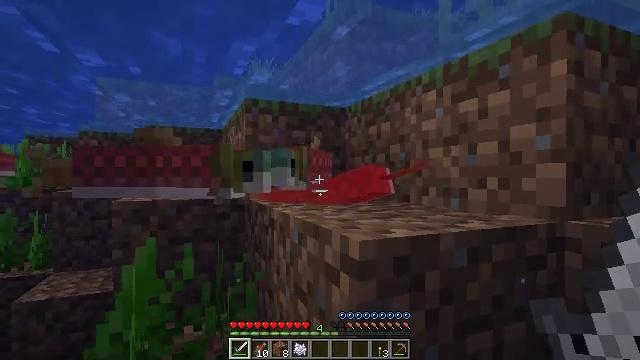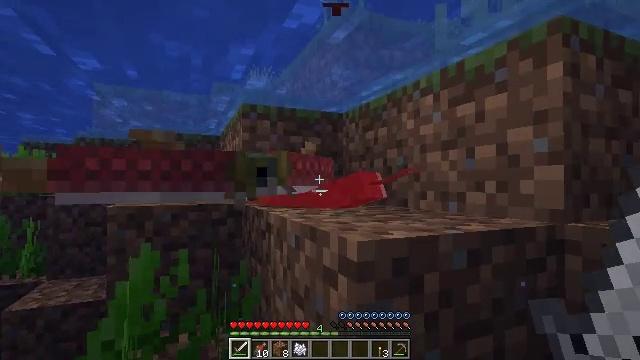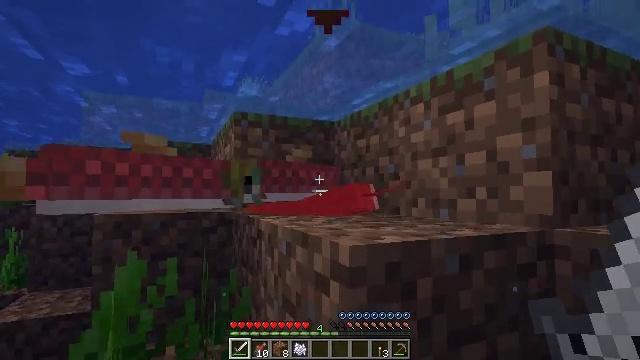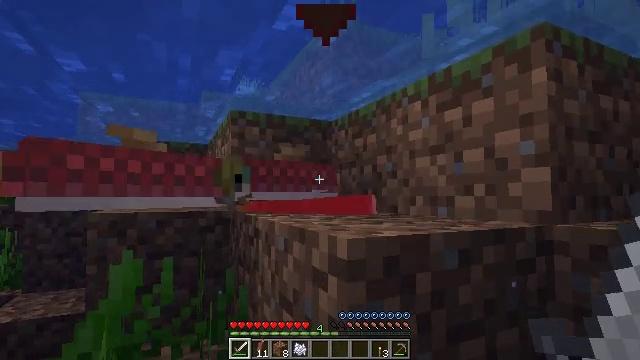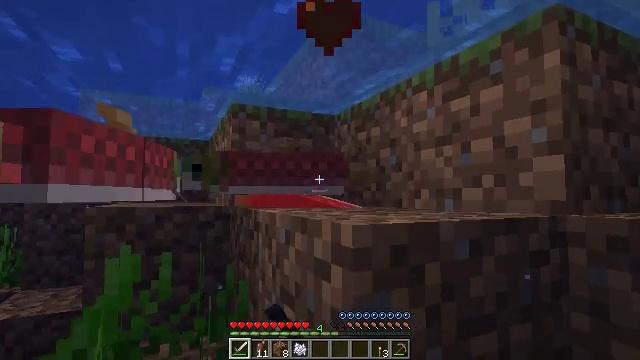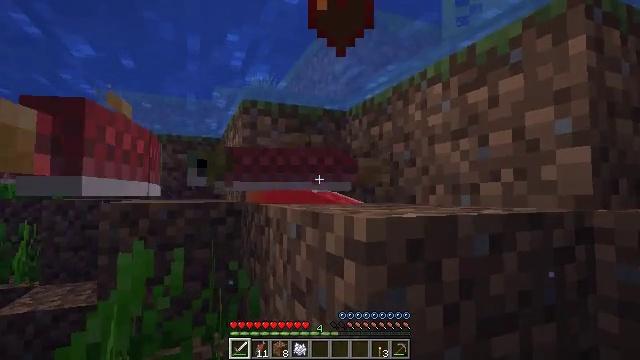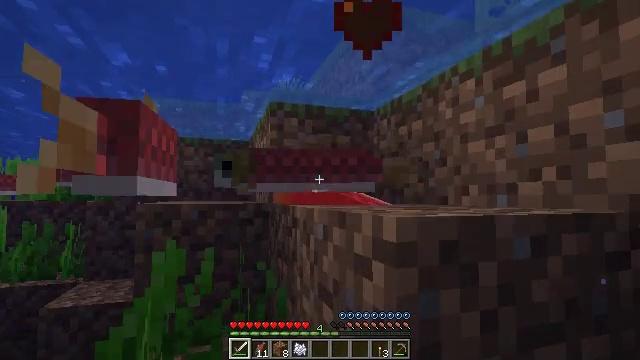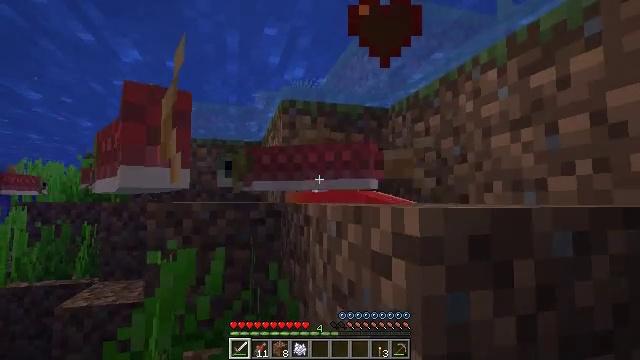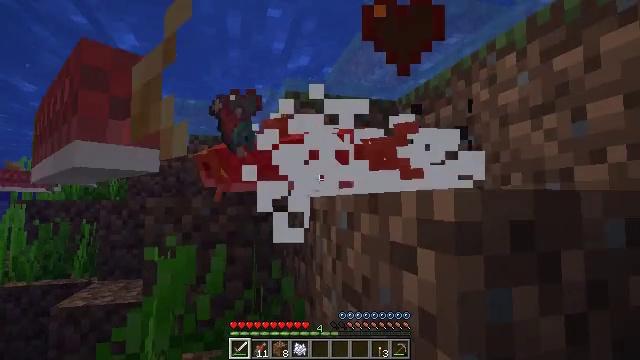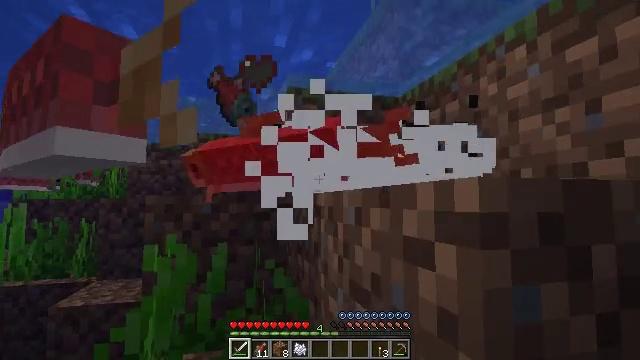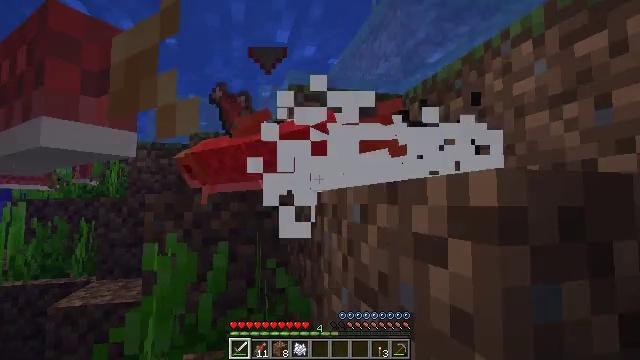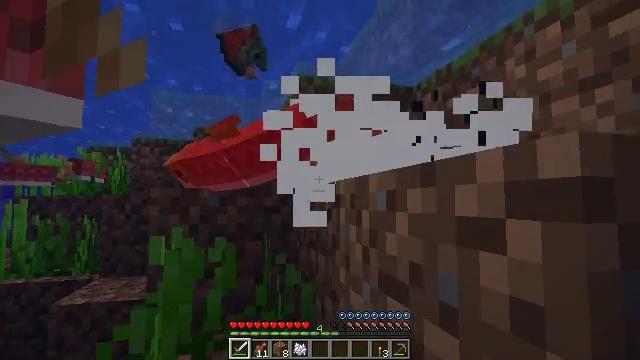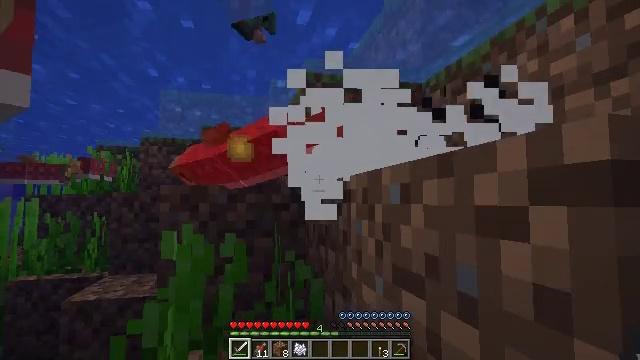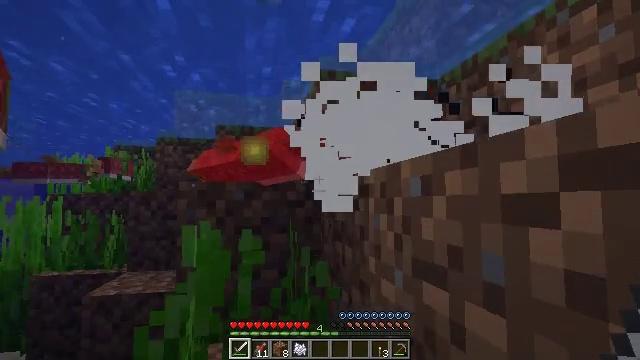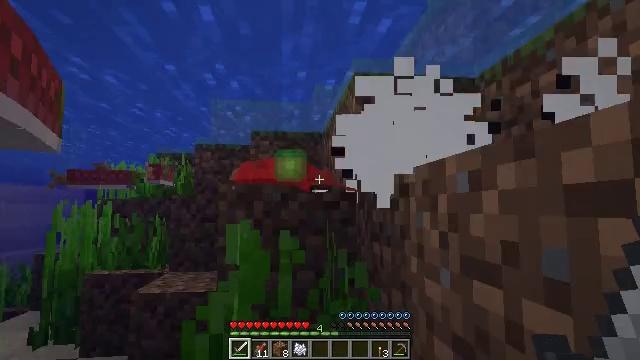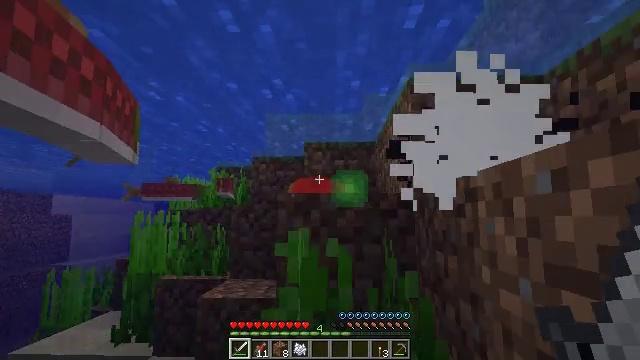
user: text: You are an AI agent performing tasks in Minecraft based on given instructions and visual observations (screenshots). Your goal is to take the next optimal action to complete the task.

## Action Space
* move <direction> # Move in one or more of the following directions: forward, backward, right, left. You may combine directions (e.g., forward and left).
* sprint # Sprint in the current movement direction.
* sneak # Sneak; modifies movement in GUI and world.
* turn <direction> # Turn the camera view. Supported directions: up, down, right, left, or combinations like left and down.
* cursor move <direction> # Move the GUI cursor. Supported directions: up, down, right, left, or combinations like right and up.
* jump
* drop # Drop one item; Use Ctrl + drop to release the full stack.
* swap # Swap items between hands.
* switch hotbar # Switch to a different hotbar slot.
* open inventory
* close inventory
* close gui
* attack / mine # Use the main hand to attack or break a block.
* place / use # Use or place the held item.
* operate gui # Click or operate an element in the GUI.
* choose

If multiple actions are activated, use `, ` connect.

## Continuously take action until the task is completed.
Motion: motion action
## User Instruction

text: Hunt fish.
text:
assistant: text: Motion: turn up
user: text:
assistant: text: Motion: turn right and up
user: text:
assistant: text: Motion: move forward, attack / mine
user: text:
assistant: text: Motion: move forward, attack / mine
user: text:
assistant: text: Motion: move forward, turn left, attack / mine
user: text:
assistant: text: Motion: move forward, turn left
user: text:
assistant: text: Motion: move forward and move left, turn left
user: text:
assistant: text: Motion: move forward and move left
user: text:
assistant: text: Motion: move forward and move left
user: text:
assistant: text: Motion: move forward and move left
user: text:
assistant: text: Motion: move forward and move left
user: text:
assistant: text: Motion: move forward and move left
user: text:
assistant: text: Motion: move forward and move left, turn left
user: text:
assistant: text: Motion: move forward and move left, turn left and up
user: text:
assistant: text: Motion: move forward and move left, turn left and up
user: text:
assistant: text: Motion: move forward and move left, turn left and up
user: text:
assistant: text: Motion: move forward and move left, turn left
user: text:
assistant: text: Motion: move forward and move left, turn left
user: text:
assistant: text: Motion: move forward and move left, turn left and up
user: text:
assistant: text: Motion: move forward and move left, turn left and up
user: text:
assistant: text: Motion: move forward and move left, turn left and up
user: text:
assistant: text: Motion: move forward and move left, turn left and up
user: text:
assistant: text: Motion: move forward and move left, attack / mine
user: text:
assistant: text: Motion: move forward and move left, attack / mine
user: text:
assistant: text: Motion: move forward and move left, turn right
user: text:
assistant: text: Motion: move forward and move left, turn right
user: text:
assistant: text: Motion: move forward and move left, turn right
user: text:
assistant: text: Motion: move forward and move left, turn right
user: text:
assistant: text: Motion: move forward and move left
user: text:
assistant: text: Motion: move forward and move left